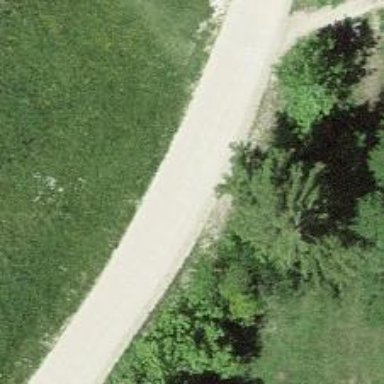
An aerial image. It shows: Gravel service road.